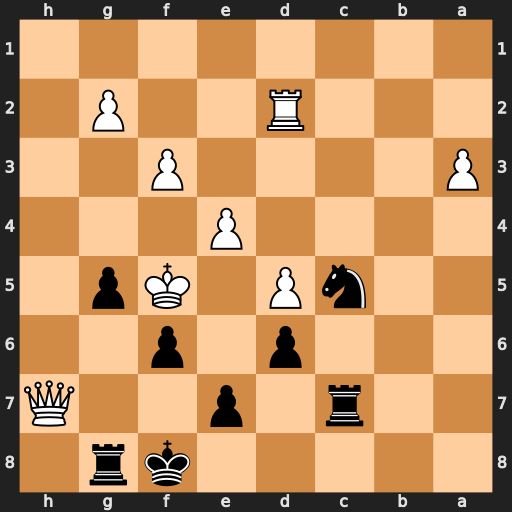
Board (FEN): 5kr1/2r1p2Q/3p1p2/2nP1Kp1/4P3/P4P2/3R2P1/8
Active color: b
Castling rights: -
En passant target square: -
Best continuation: e6+ dxe6 Rxh7